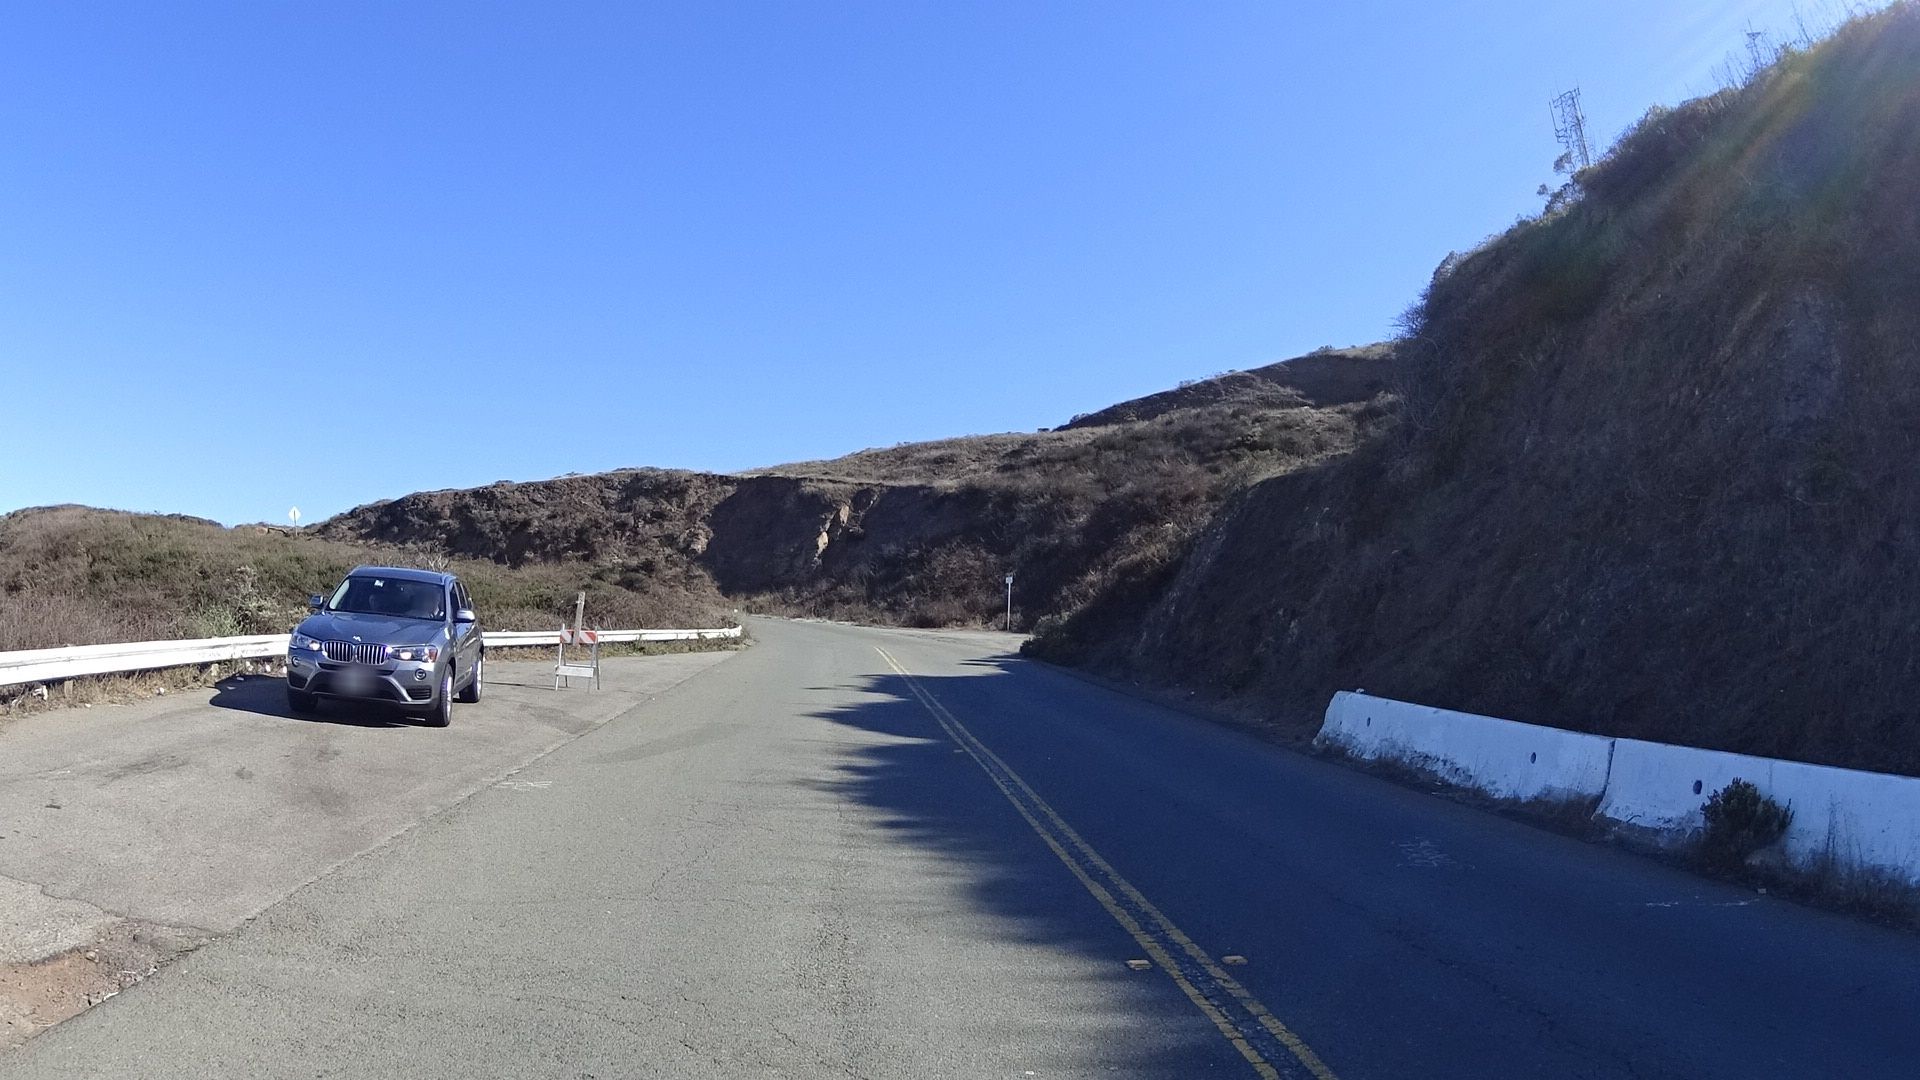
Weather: clear
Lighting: day
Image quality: good
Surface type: driving surface
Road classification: cycleway, tertiary
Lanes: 2
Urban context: urban centre
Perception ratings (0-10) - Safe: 0.64, Lively: 0.71, Beautiful: 8.29, Boring: 8.42, Depressing: 8.25, Wealthy: 4.16